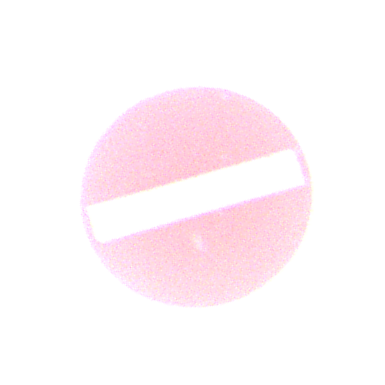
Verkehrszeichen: VerbotDerEinfahrt
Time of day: SunriseSunset
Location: Outdoor (RoadRail)
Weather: PartlyCloudy
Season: NotSpecified
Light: Natural